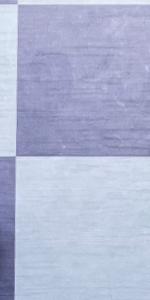
Label: Empty